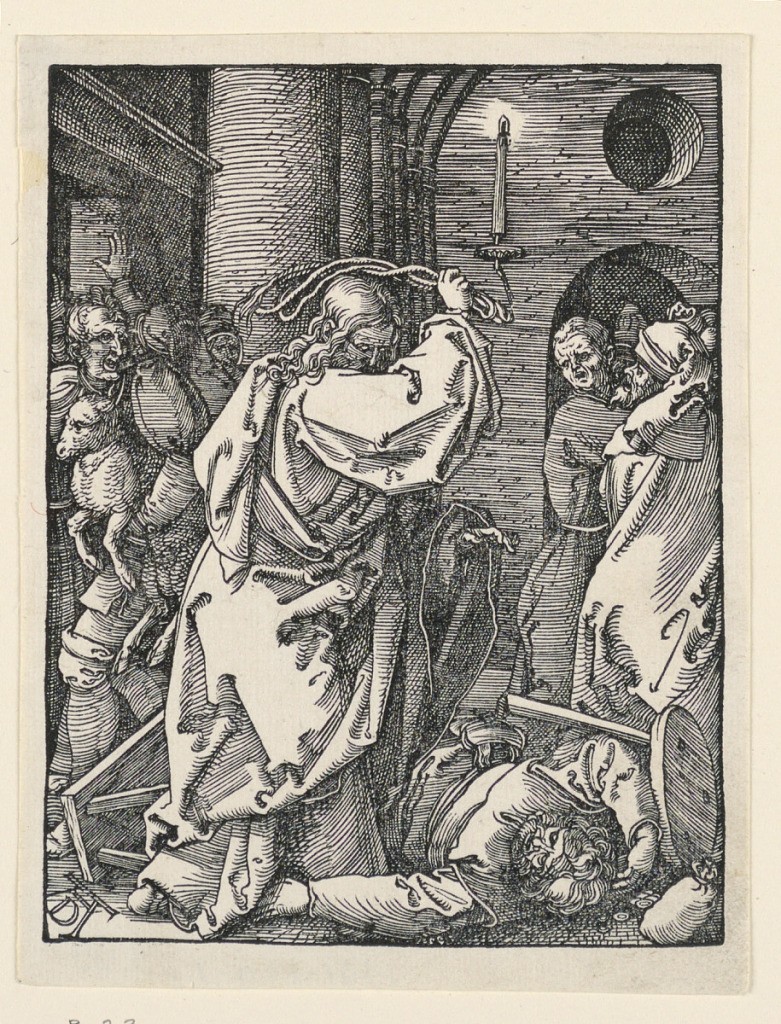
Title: Christ Driving the Merchants (or Money Changers) from the Temple, from The Little Passion Series
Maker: Albrecht Dürer, German, 1471–1528
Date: ca. 1509–1511
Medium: Woodcut on paper
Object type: Print
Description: Interior of the temple, with Christ in the foreground, listing his whip about his head. A man lies prone at his feet. Other men in the background, left and right. Monogram of Dürer, lower left.